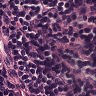
Metastatic tissue present: no